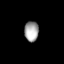
Tissue: lung
Cell type: Epithelial cells
Senescence score: 0.1974
Nuclear area (px): 281
Mean DAPI intensity: 163.498